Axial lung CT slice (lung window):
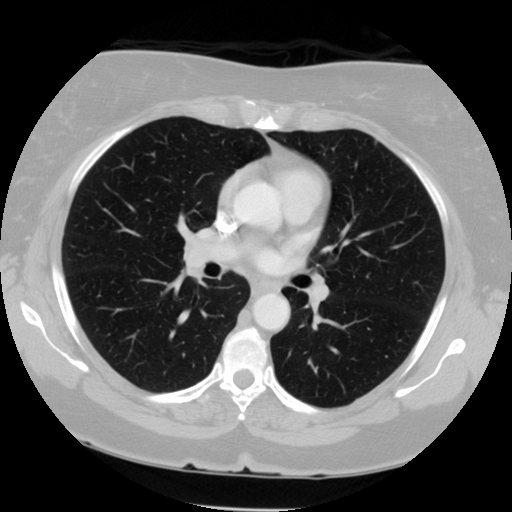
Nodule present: no